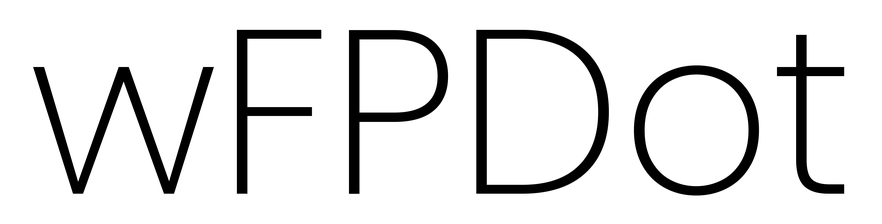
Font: Poppins-ExtraLight